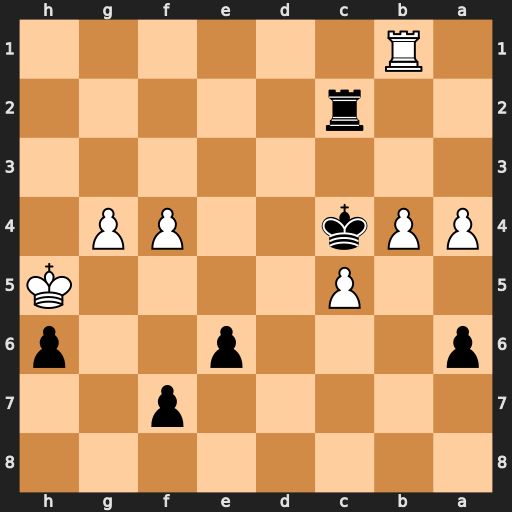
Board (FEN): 8/5p2/p3p2p/2P4K/PPk2PP1/8/2r5/1R6
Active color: b
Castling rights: -
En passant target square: -
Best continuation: Rh2#